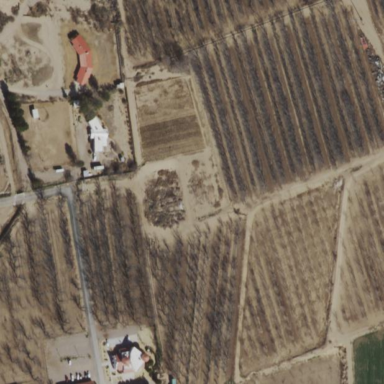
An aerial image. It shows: Orchard.